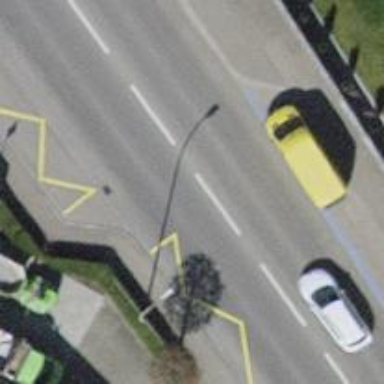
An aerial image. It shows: Public transport stop position.